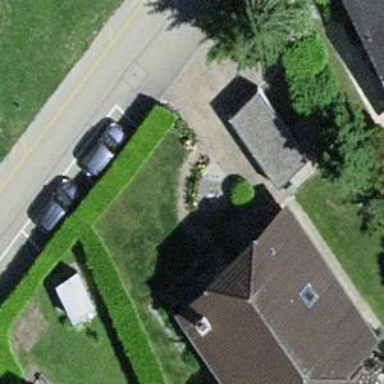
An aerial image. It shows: Simple house.